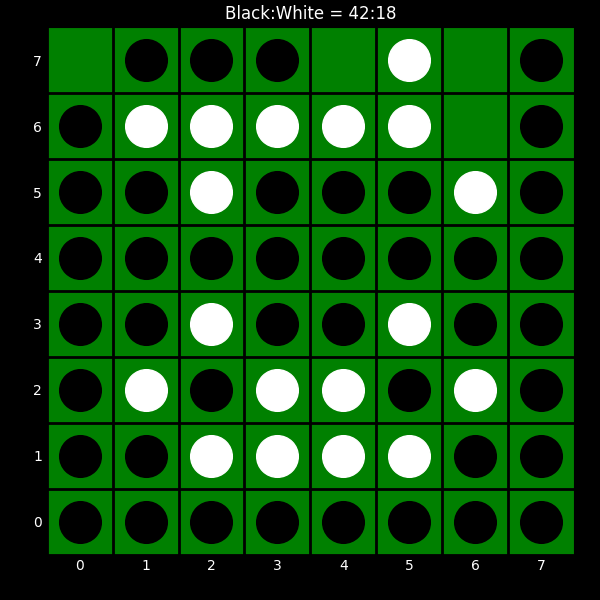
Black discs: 42
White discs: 18